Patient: sex M, age 34
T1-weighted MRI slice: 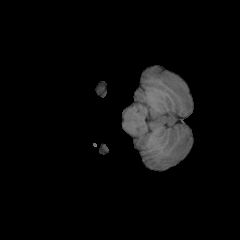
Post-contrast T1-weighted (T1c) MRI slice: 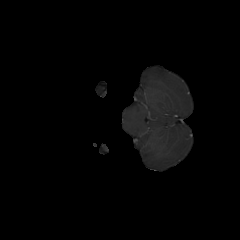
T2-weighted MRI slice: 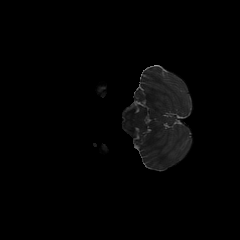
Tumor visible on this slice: no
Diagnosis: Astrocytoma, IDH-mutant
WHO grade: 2